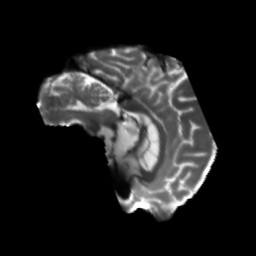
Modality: T2w
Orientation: sagittal
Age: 60
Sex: male
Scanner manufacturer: siemens
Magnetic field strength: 3 T
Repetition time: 5.47 s
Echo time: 0.0854 s